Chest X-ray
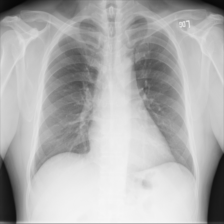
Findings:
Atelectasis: negative
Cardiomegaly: negative
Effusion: negative
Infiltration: negative
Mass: negative
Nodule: negative
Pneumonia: negative
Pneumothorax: negative
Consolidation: negative
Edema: negative
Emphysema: negative
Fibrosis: negative
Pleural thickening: negative
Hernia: negative